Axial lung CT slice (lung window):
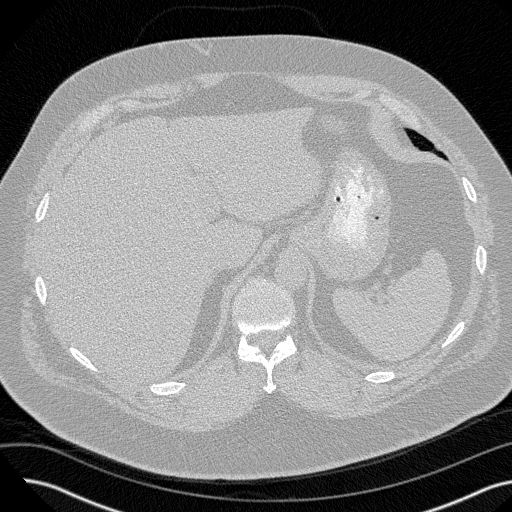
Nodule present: no